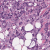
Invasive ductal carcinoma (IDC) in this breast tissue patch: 1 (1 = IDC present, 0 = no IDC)